Field crop: tomato
Growth stage: 1
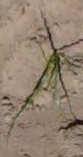
Species: cyperus